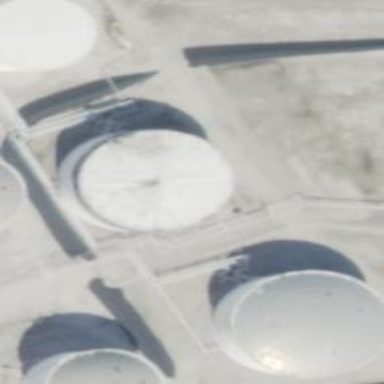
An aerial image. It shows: Storage tank created as man-made structure.